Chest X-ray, PA view. Patient: 42 years old, sex M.
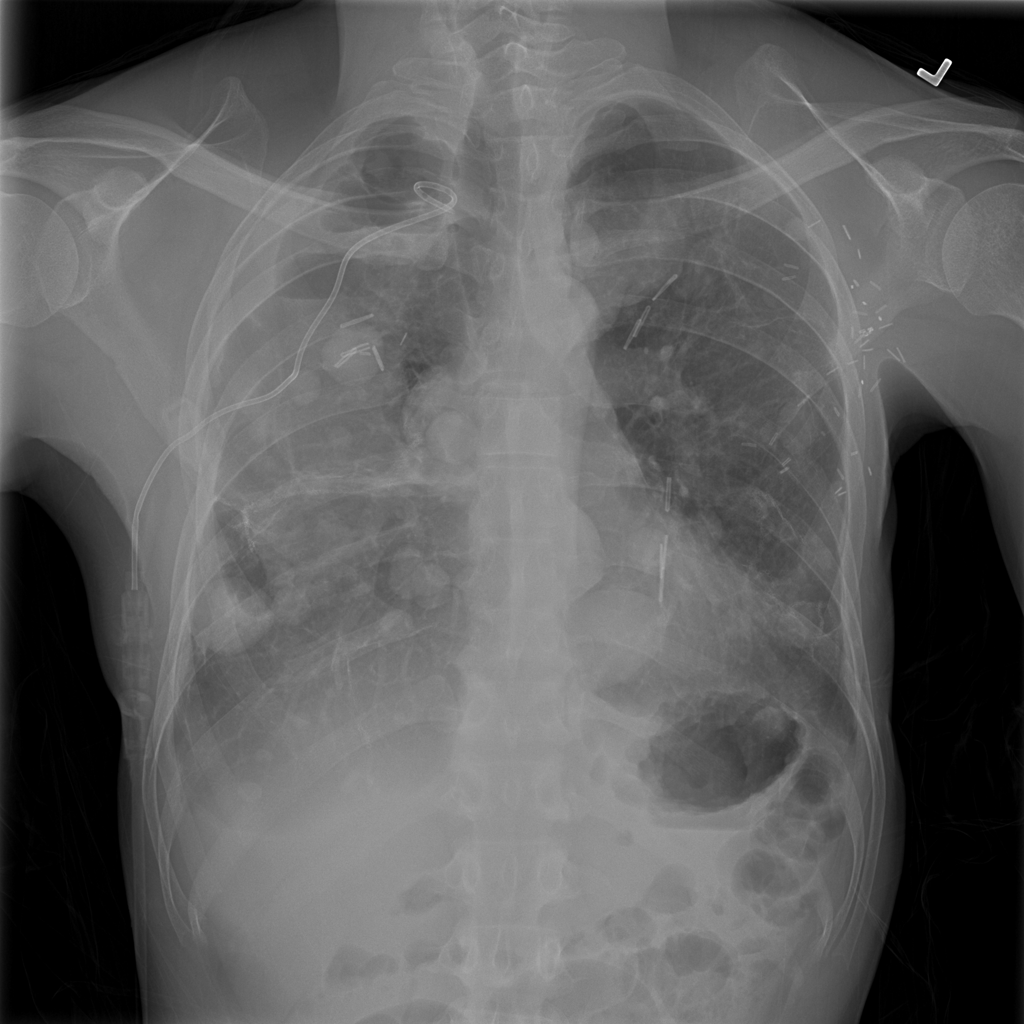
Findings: No Finding